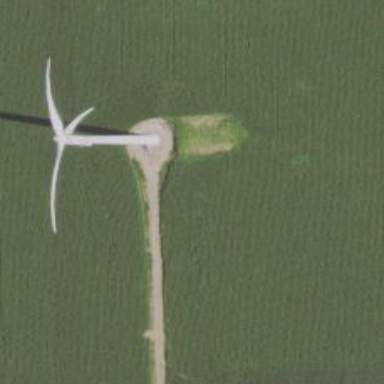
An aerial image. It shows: Wind generator powered by horizontal-axis wind turbine.